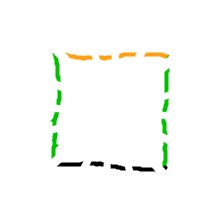
Shape: square